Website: apple
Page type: customer-info-address
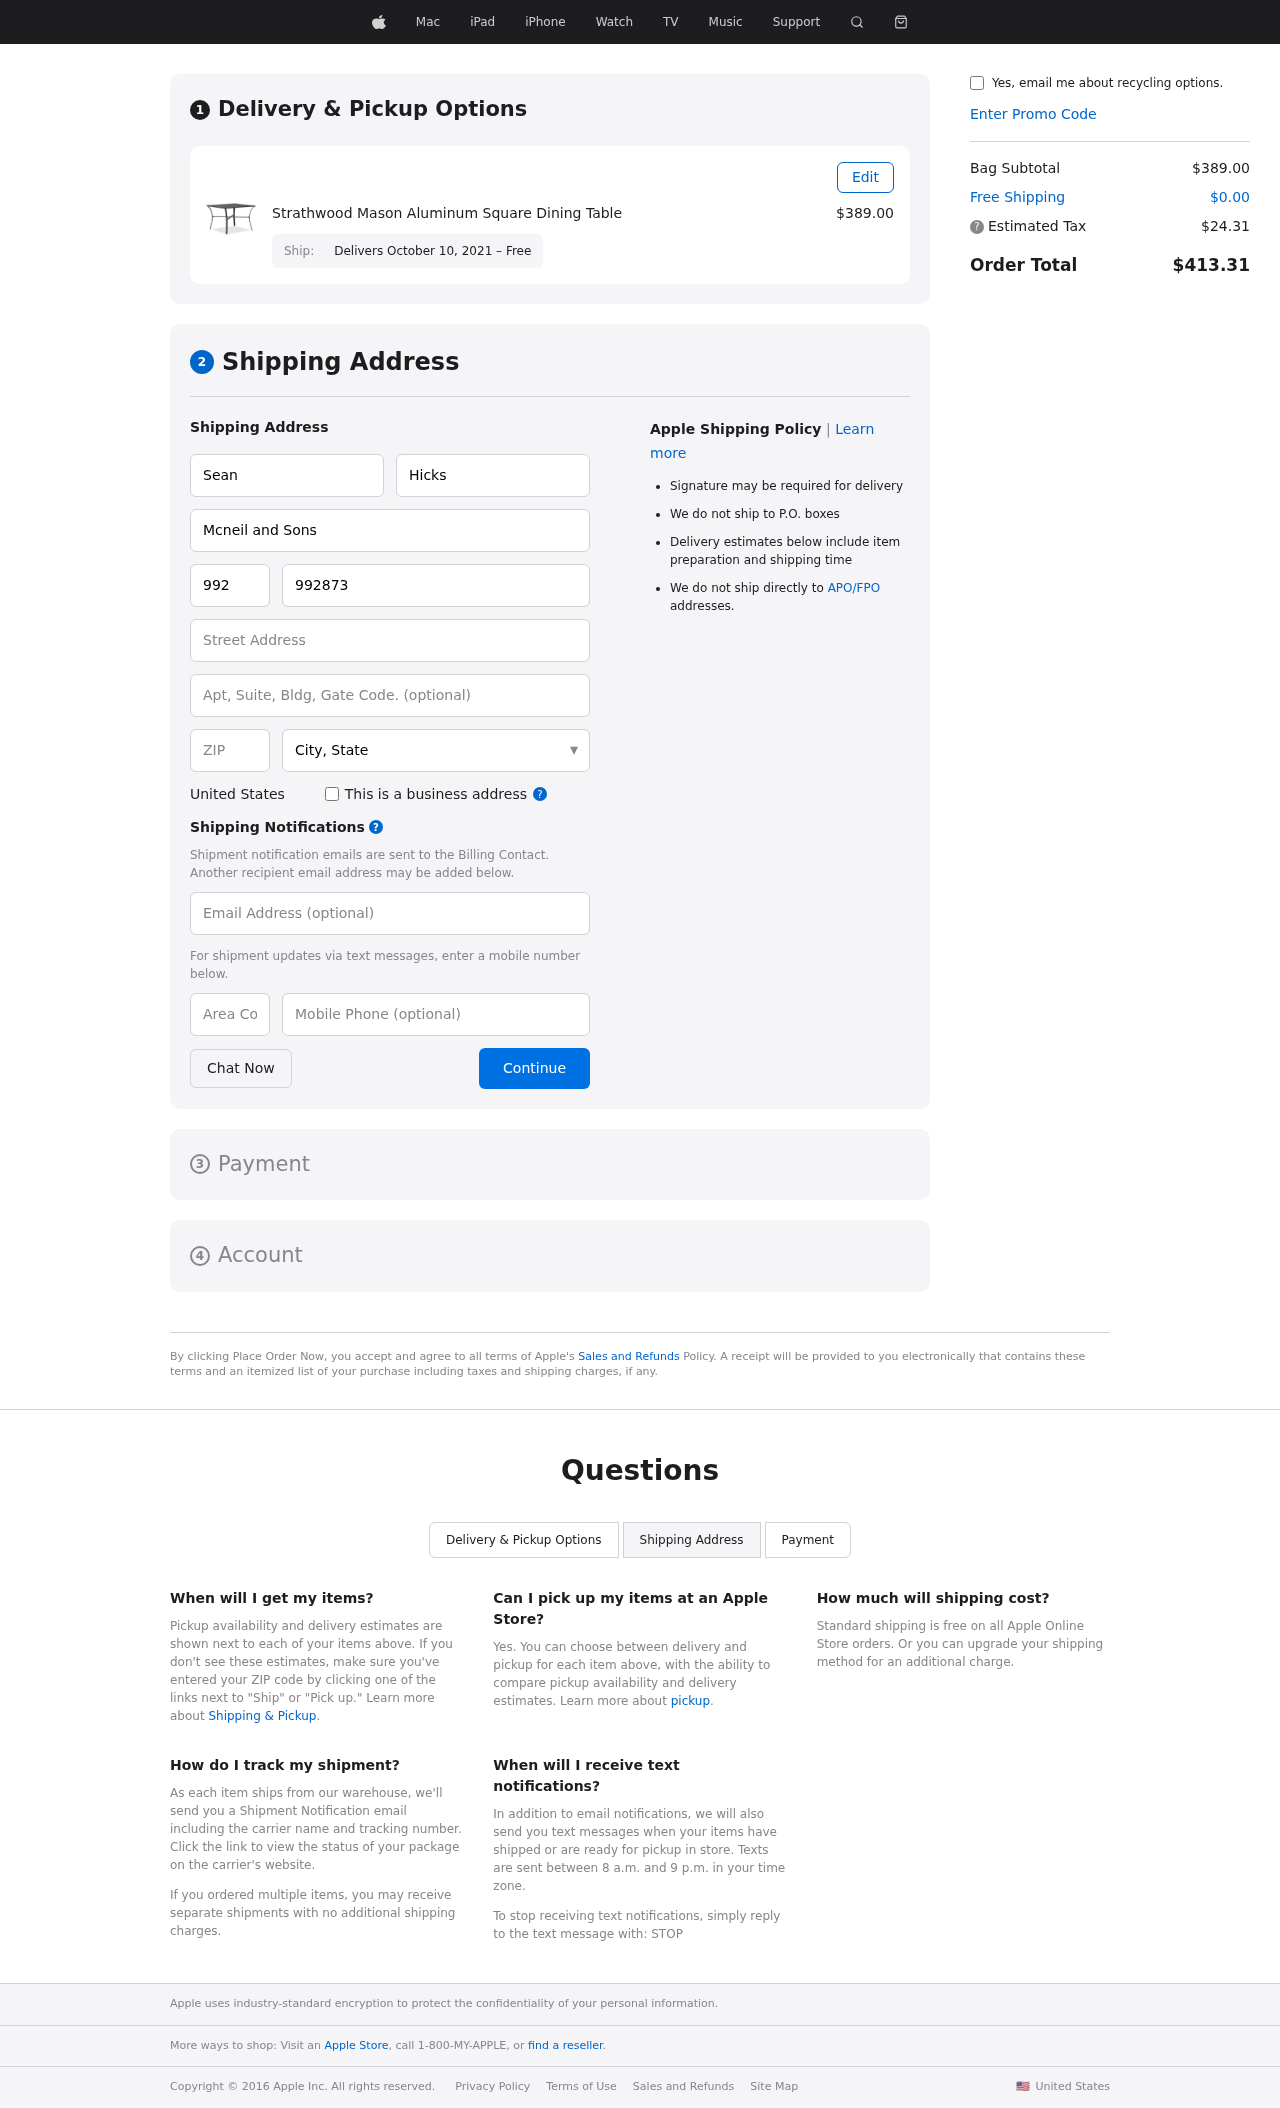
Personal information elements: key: PII_CITY_STATE
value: Robinsonburgh, VI
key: PII_COMPANY
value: Mcneil and Sons
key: PII_COUNTRY
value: United States
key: PII_EMAIL
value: seanhicks@hotmail.com
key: PII_FIRSTNAME
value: Sean
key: PII_LASTNAME
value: Hicks
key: PII_PHONE
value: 9928732094
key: PII_PHONE_AREA
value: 992
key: PII_POSTCODE
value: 76985
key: PII_STREET
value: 779 Jerry Square
Product elements: key: PRODUCT1_NAME
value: Strathwood Mason Aluminum Square Dining Table
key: PRODUCT1_PRICE
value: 389
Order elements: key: ORDER_DELIVERY_DATE
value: Delivers October 10, 2021 – Free
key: ORDER_SUBTOTAL
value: $389.00
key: ORDER_SHIPPING_COST
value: $0.00
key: ORDER_TAX
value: $24.31
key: ORDER_TOTAL
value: $413.31